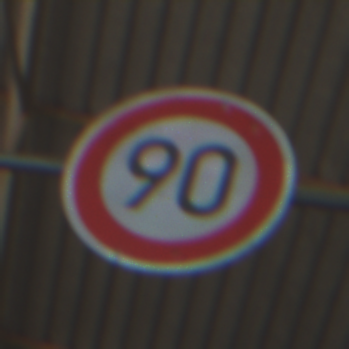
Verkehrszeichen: Geschwindigkeit90
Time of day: Midday
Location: Indoor (Urban)
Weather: NotSpecified
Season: NotSpecified
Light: Natural